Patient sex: F
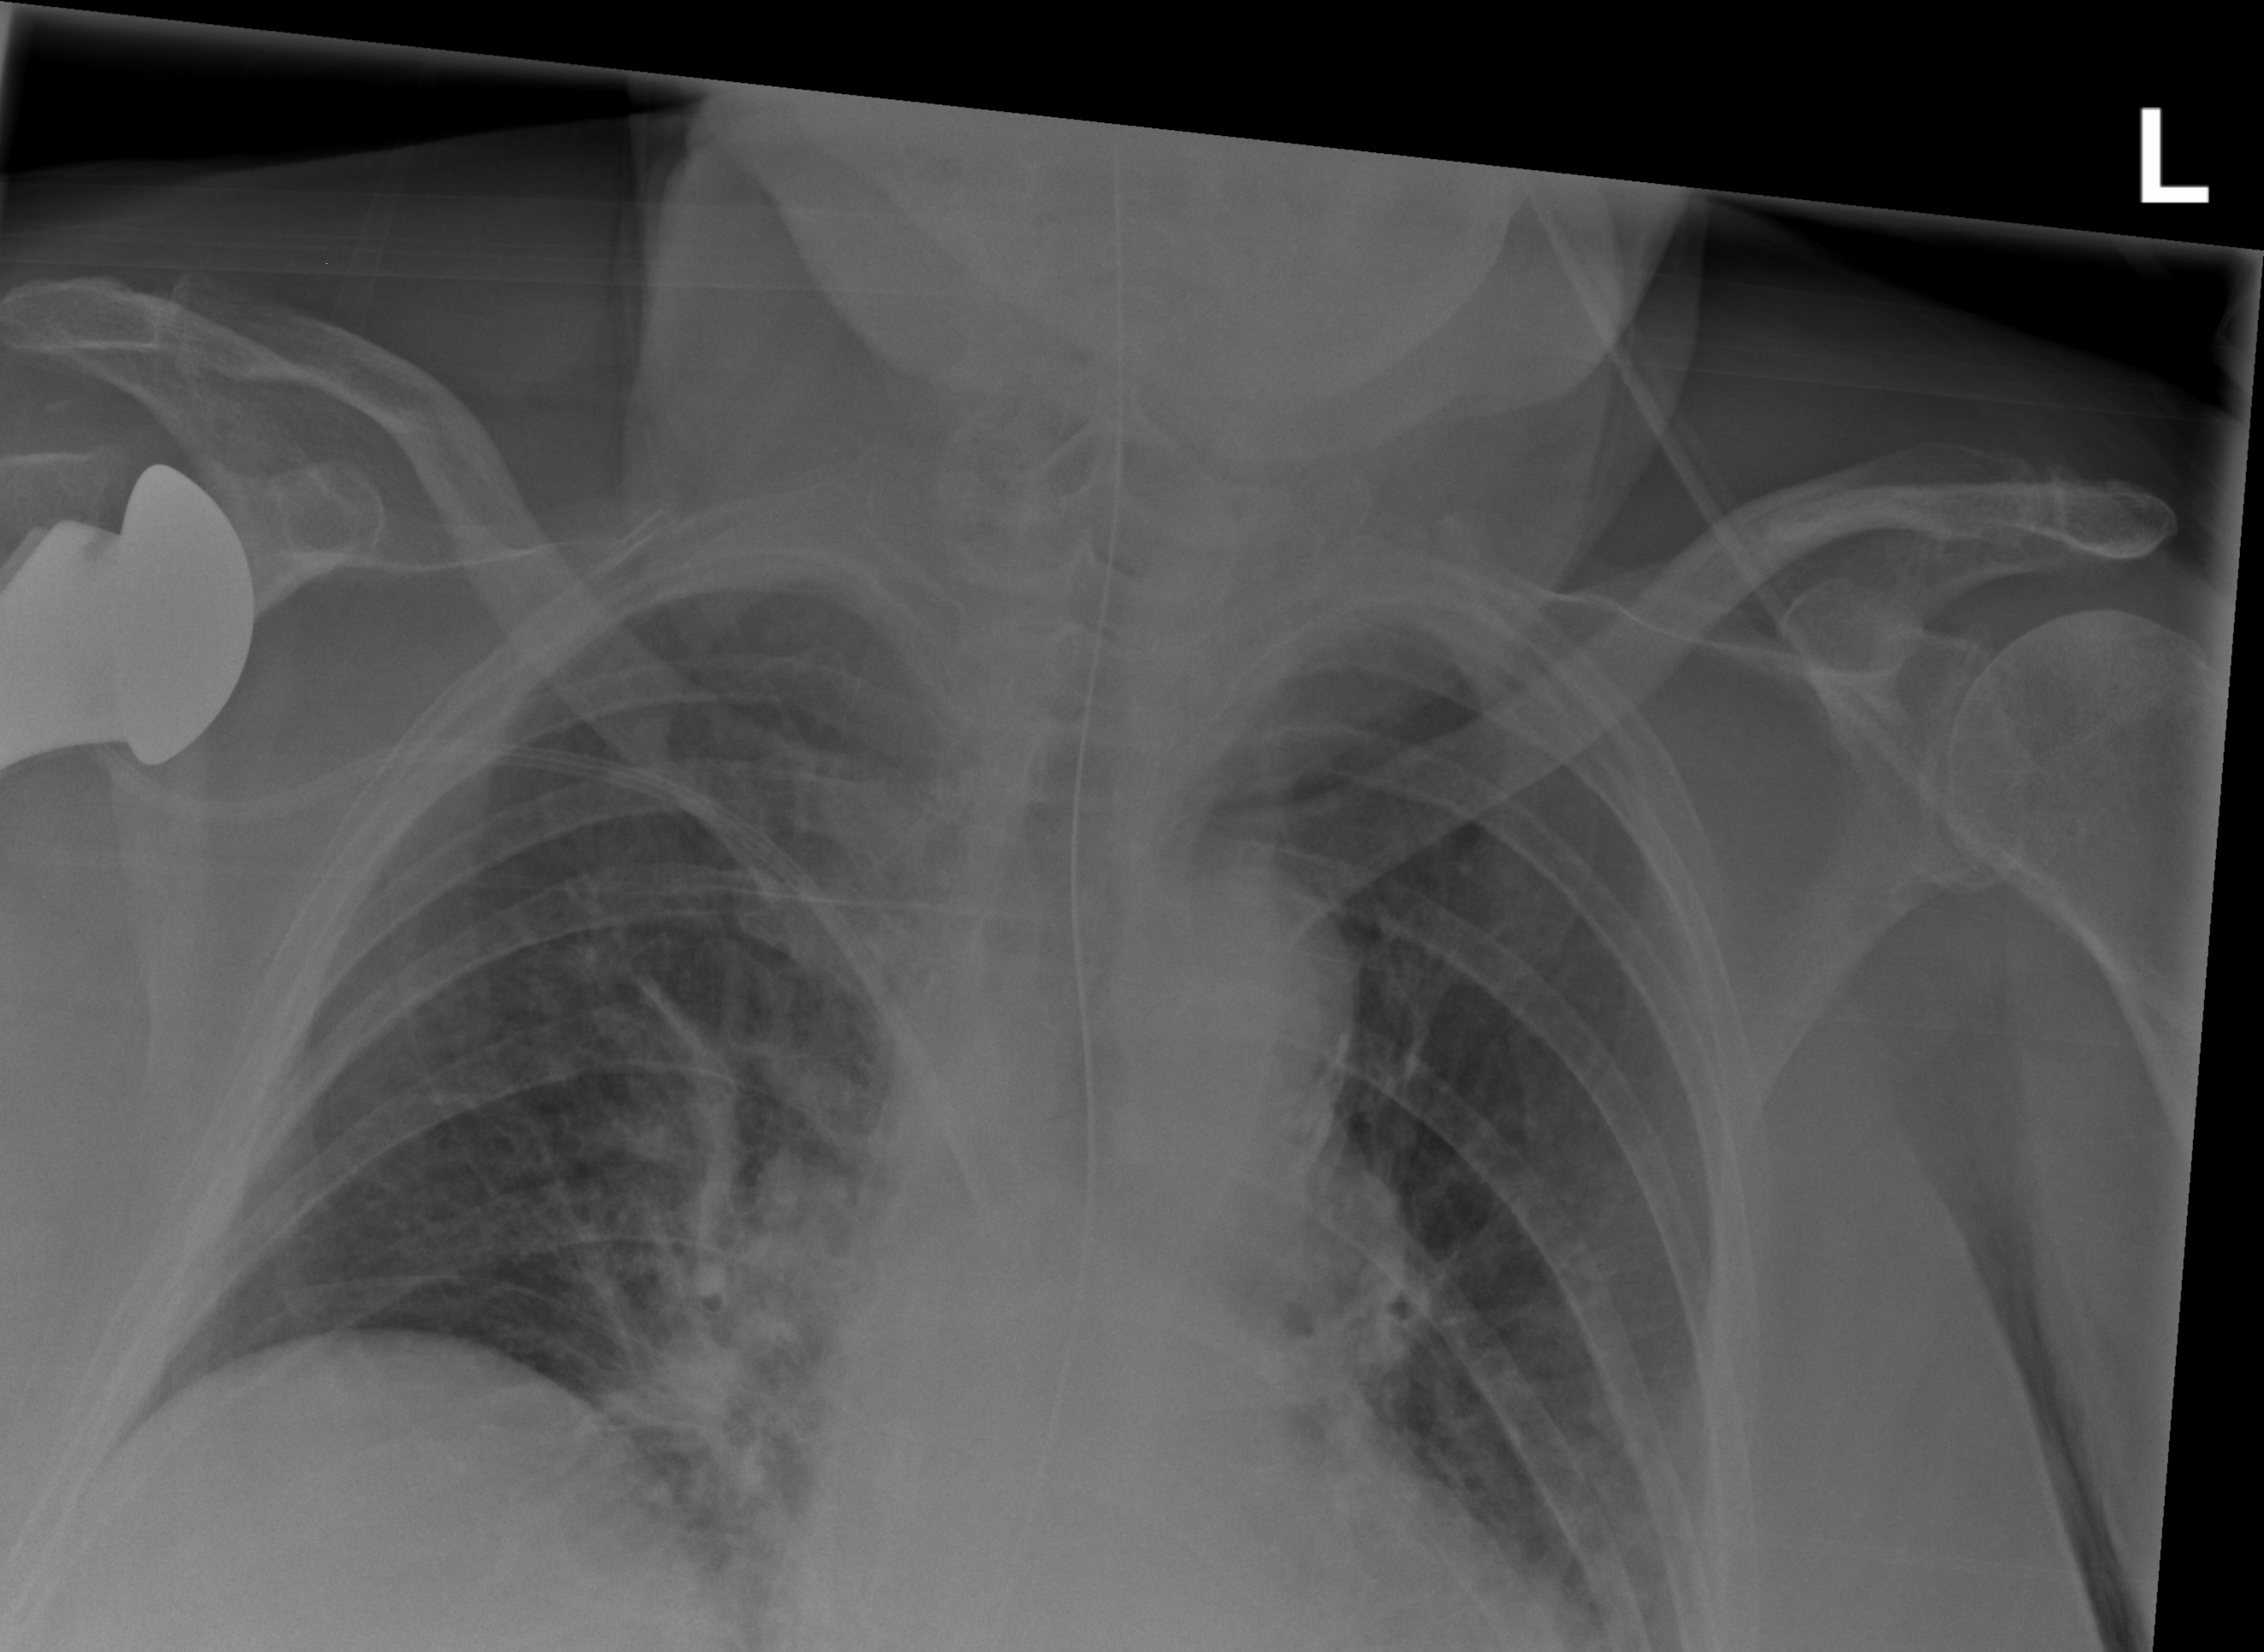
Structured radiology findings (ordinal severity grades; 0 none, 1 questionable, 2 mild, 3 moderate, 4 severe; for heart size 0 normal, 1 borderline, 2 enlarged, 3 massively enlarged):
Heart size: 2
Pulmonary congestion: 1
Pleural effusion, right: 0
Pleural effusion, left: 2
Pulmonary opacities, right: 0
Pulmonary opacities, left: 0
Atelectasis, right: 0
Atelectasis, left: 2